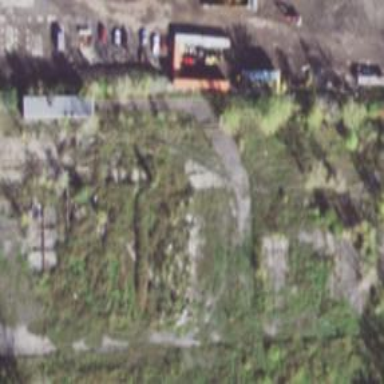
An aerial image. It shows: Disused railway.